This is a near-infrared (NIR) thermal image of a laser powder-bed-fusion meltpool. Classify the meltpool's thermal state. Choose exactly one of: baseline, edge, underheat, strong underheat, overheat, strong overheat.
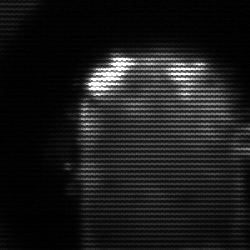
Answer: baseline